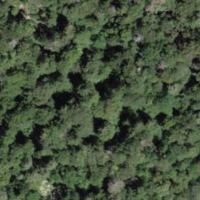
EUNIS habitat code: 44
Species observed at this site:
Picea abies
Daphne laureola
Vincetoxicum hirundinaria
Mercurialis perennis
Abies alba
Mikiola fagi